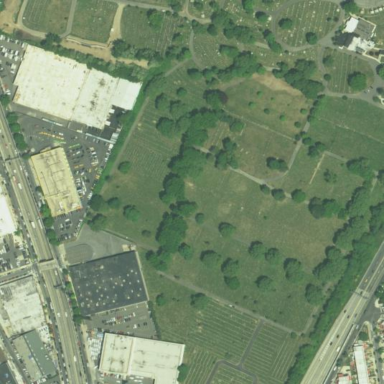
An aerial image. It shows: Cemetery.